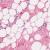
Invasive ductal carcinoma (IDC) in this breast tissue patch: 1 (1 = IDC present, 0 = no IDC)